Field crop: maize
Growth stage: 2
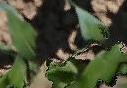
Species: maize